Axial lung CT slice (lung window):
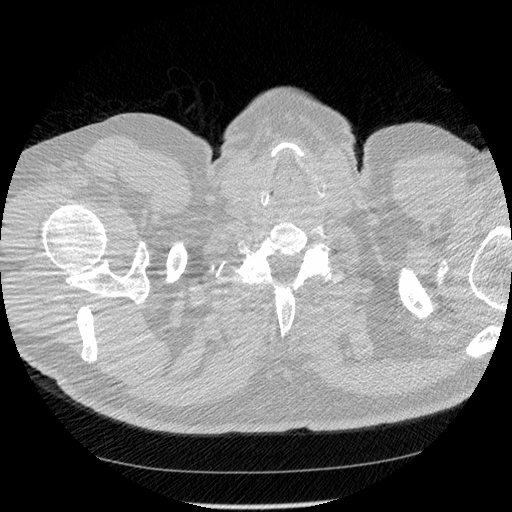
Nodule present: no